Question: I have a website at <URL> that displays perfectly on Chrome on a windows machine but looks like this on Chrome on a Mac computer.

The white area cuts off half of the background image.
What do I do to fix this? I have this CSS for the background as follows:
'''
html,
body {
height: 100%;
}
'''
And:
'''
#headerwrap {
background: url(../img/back.jpg) no-repeat center center fixed;;
margin-top: 0px;
padding-top:120px;
text-align:center;
background-attachment: relative;
background-position: center center;
min-height: 700px;
width: 100%;
-webkit-background-size: 100%;
-moz-background-size: 100%;
-o-background-size: 100%;
background-size: 100%;
-webkit-background-size: cover;
-moz-background-size: cover;
-o-background-size: cover;
background-size: cover;
}
'''
Thanks in advance for any help!
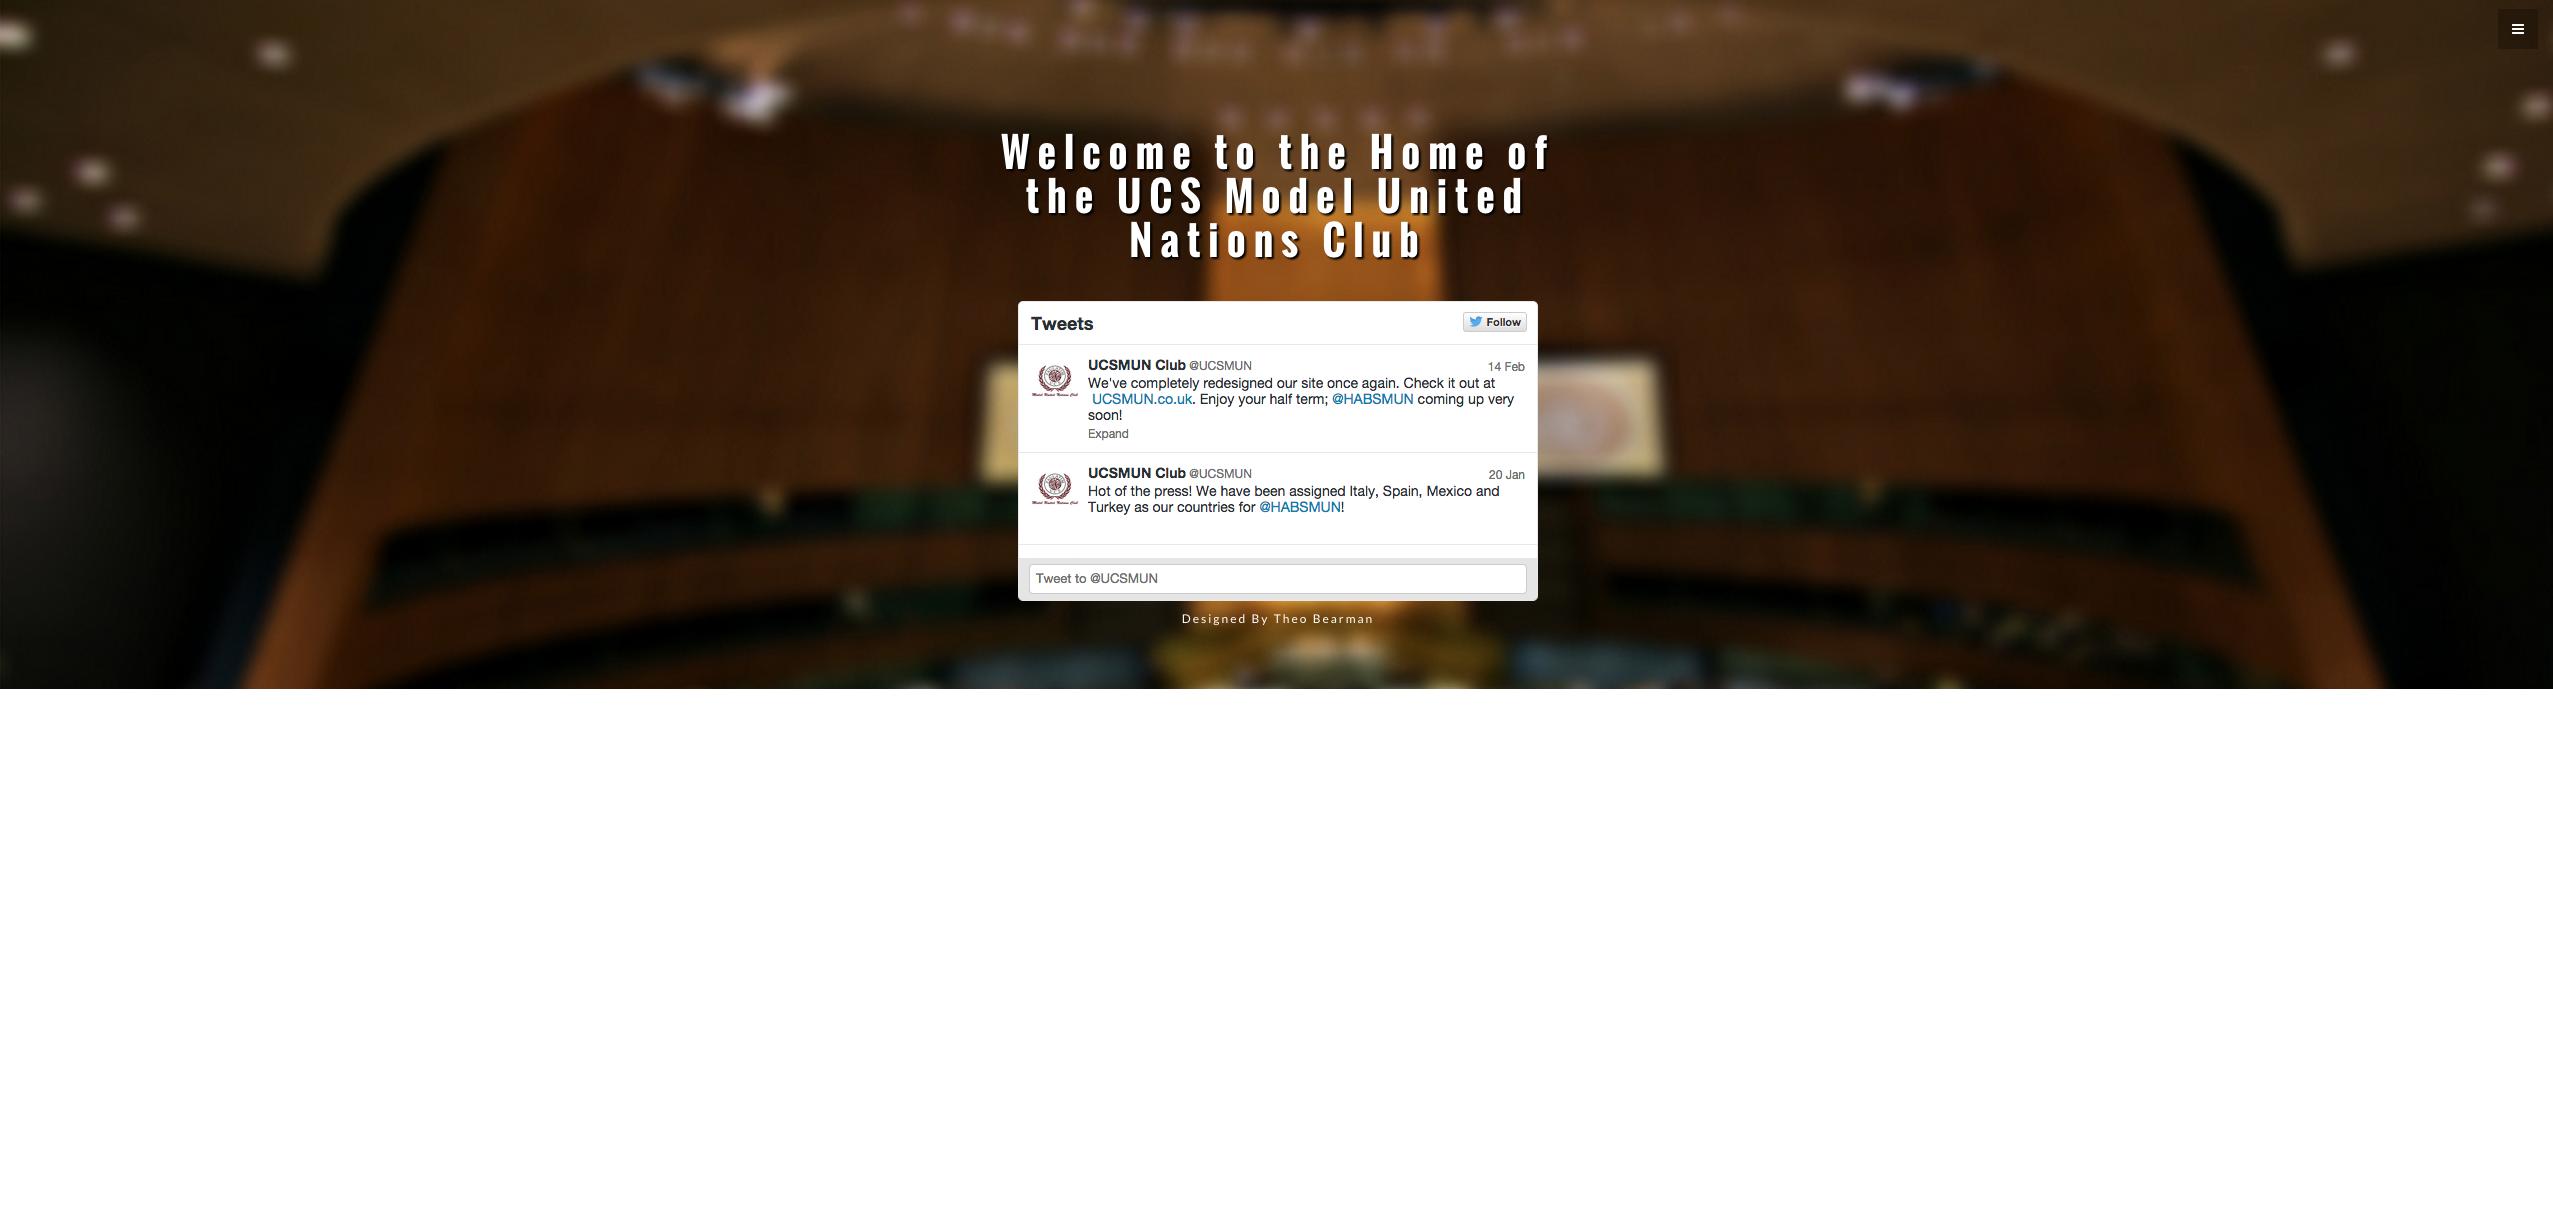
Answer: Add the following rule to the '#headerwrap' div
'''
height: 100%;
'''
If I open up devtools on your site and put it in, it works. See screenshot. There is no whitespace at the bottom of the window.